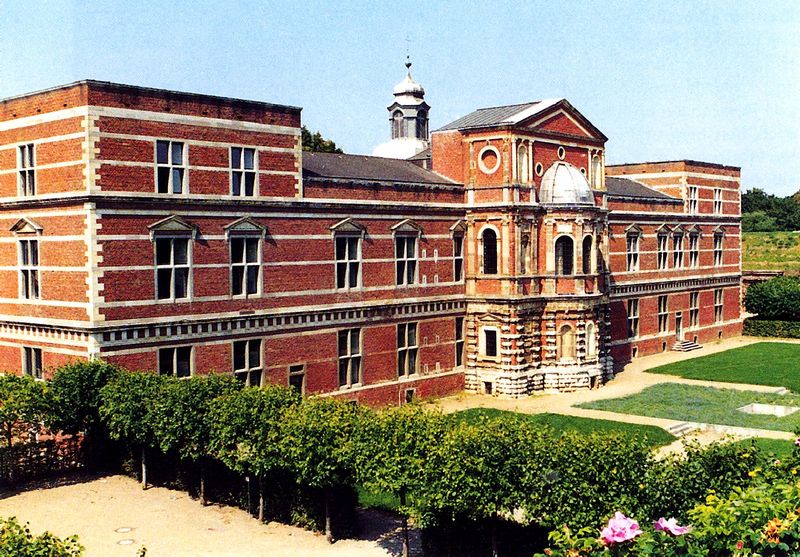
Titel: Schloss und Zitadelle Jülich
Künstler: Herzog Wilhelm V. von Kleve-Jülich-Berg
Standort: Jülich (EU - D - NRW)
Schlagwörter: architektur, holland, niederlande, turm, fassade, backstein, symmetrie, foto, glockenturm, symmetrisch, photo, risalit, mittelrisalit, dreiflügelanlage, dreiflügel, dreiflügelbau